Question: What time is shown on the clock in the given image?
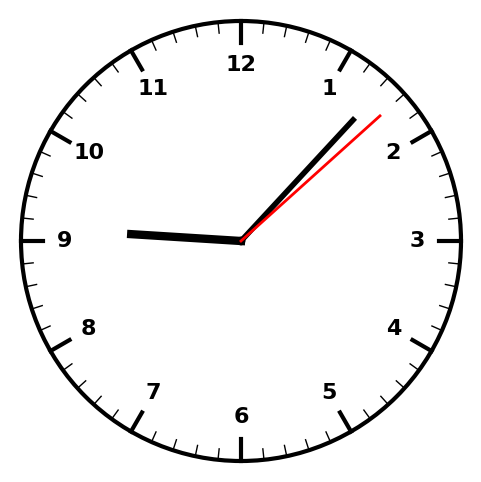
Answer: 09:07:08